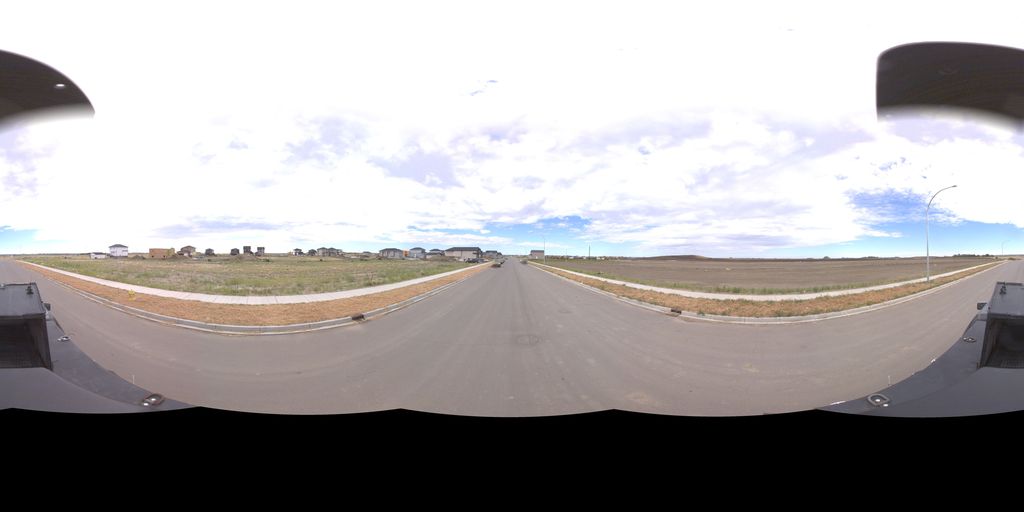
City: saskatoon